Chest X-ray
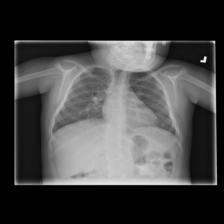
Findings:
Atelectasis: negative
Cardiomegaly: negative
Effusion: negative
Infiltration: negative
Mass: negative
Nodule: negative
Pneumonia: negative
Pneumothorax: negative
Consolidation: negative
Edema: negative
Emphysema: negative
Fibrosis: negative
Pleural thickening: negative
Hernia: negative